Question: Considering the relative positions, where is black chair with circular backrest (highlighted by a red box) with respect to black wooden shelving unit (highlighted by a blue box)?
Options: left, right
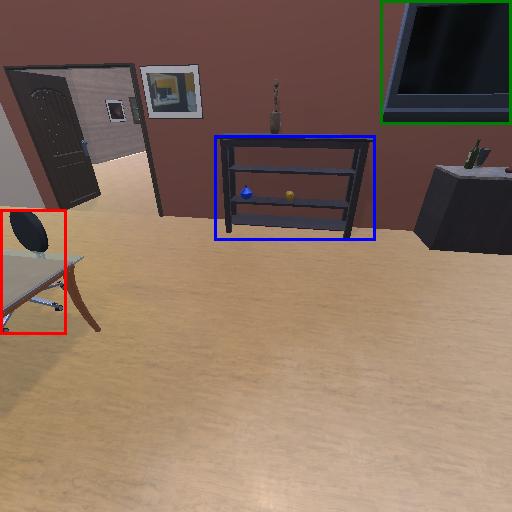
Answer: left